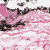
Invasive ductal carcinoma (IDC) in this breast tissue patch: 0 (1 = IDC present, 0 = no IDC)